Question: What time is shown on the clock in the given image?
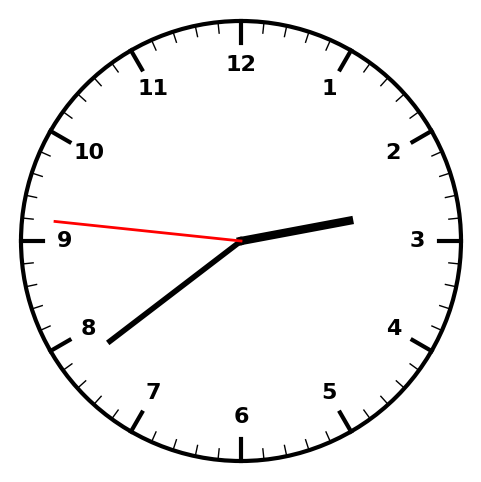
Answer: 02:38:46